Question: I want to create a JNI based Android project in eclipse juno.
How can I create a simple "Hello World" Project in android by using Java and C++. Is there any tutorial that could help me to the above mentioned app by using JNI.
By running the app it shows the following errors

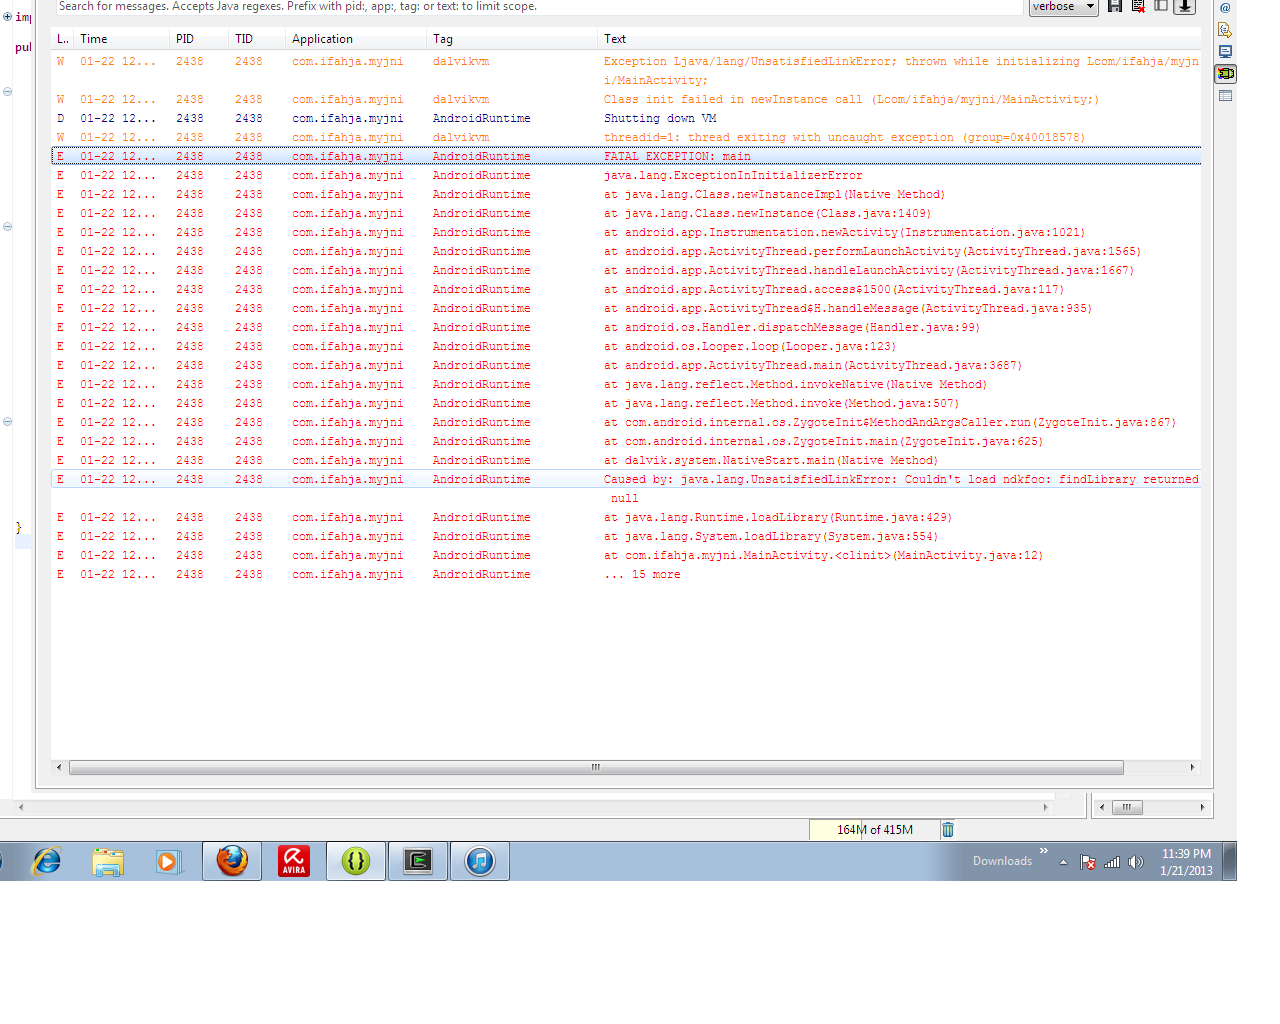
Answer: <URL>
This is a great tutorial to start with NDK.
Ok Here is the code Activity--
'''
package com.example.ndk;
import android.app.Activity;
import android.app.AlertDialog;
import android.os.Bundle;
public class MainActivity extends Activity {
static {
System.loadLibrary("NDK");
}
// declare the native code function - must match ndkfoo.c
private native String invokeNativeFunction();
@Override
public void onCreate(Bundle savedInstanceState) {
super.onCreate(savedInstanceState);
setContentView(R.layout.activity_main);
// this is where we call the native code
String hello = invokeNativeFunction();
new AlertDialog.Builder(this).setMessage(hello).show();
}
}
'''
NDK.cpp
'''
#include <string.h>
#include <jni.h>
jstring Java_com_example_ndk_MainActivity_invokeNativeFunction(JNIEnv* env, jobject javaThis) {
return (*env)->NewStringUTF(env, "Hello from native code!");
}
'''
Android.mk
'''
LOCAL_PATH := $(call my-dir)
include $(CLEAR_VARS)
# Here we give our module name and source file(s)
LOCAL_MODULE := NDK
LOCAL_SRC_FILES := NDK.c
include $(BUILD_SHARED_LIBRARY)
'''
Put Android.mk and NDK.cpp in 'jni' folder
Now build the library using cygwin (if you are developing on window), same as mention in the example. and run it.